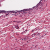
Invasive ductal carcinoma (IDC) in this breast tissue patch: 0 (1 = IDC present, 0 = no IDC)